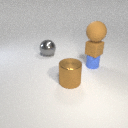
small blue rubber cylinder to the right of large brown metal cylinder